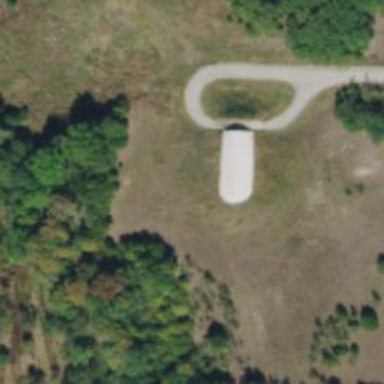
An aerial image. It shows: Military bunker for protection and defense.